Question: Here is the code I am using:
'''
NSString *imagePath = [[NSBundle mainBundle] resourcePath];
imagePath = [imagePath stringByReplacingOccurrencesOfString:@"/" withString:@"//"];
imagePath = [imagePath stringByReplacingOccurrencesOfString:@" " withString:@"%20"];
NSString *HTMLData = @"<meta name="viewport" content="width=320"/> <img src="image.png" alt="" width="320" height="480">";
[self.webView loadHTMLString:HTMLData baseURL:[NSURL URLWithString: [NSString stringWithFormat:@"file:/%@//",imagePath]]];
[self.webView setScalesPageToFit:YES];
'''
There is a white border surrounding the image in the web view. Is there any way to just have the image take up the screen?
Edit: Added screenshot

Thanks in advance for your help.
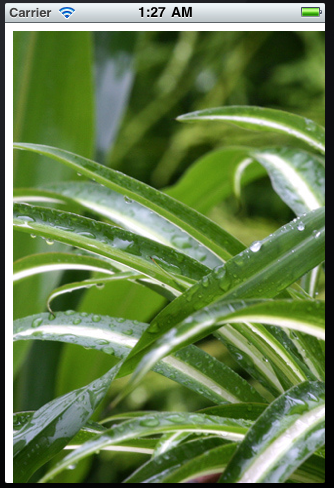
Answer: Try adding a body tag that has its CSS margin property set to 0px. The generated HTML should look like this:
'''
<meta name="viewport" content="width=320"/>
<body style="margin:0px;">
...img tag goes here...
</body>
'''